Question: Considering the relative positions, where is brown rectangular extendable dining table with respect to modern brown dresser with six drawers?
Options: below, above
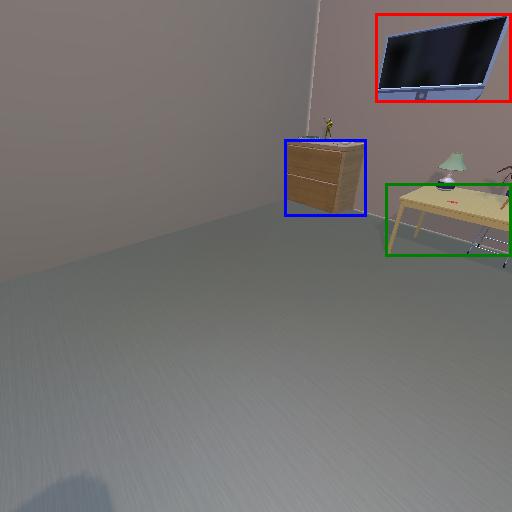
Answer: below